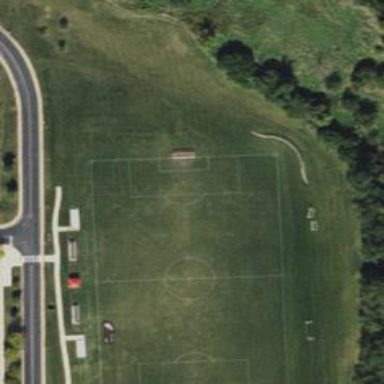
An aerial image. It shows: Soccer pitch designated for leisure and sports activities.